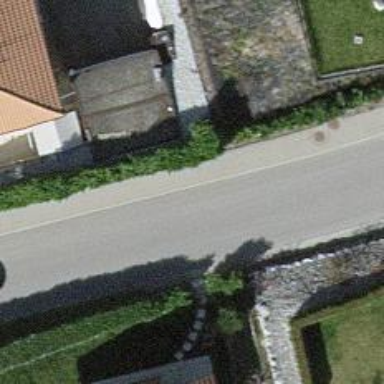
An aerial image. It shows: Hedge acting as barrier.